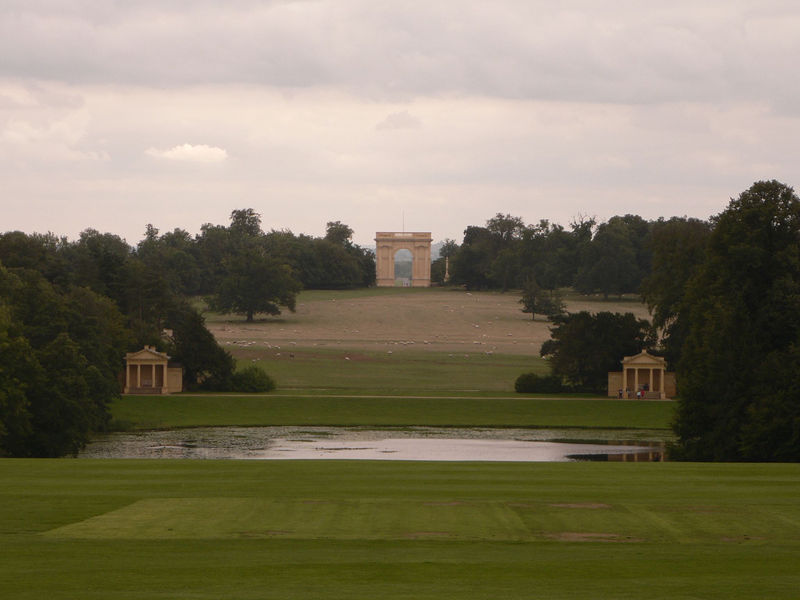
Titel: Blick über den Octagon Lake nach Süden zum Corinthian Arch
Künstler: Richard Woodward
Standort: Stowe, Buckinghamshire
Institution: Stowe Landscape Gardens
Schlagwörter: baum, himmel, laub, wasser, wolken, bäume, gelb, grün, landschaft, menschen, see, teich, abend, säulen, anlage, blick, gebäude, gras, hund, park, rasen, tiere, wiese, wolke, beige, leute, architektur, mensch, dämmerung, feld, horizont, hügel, spiegelung, vögel, weite, flach, gebüsch, gewässer, kanal, klassizismus, england, wald, turm, garten, ansicht, bogen, giebel, besucher, monumental, tor, foto, fotografie, photographie, schaf, antike, torbogen, bedeckt, denkmal, zentralperspektive, symmetrisch, herrensitz, regenwolken, portikus, griechisch, grad, hain, achse, tempel, pavillon, schafe, klassik, englischer garten, bauten, wals, klassizistisch, triumphbogen, ädikula, triumphtor, gartenanlage, pavillons, schlosspark, landschaftsgarten, parl, sichtachse, entfernung, goto, anlanage, tt, gartentempel